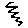
Label: zigzag